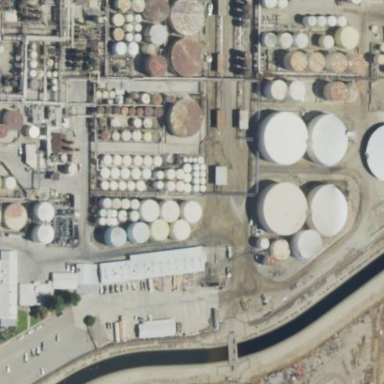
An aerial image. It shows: Industrial area.